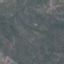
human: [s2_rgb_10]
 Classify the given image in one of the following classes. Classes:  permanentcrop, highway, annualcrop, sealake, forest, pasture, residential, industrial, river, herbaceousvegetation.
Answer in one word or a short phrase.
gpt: HerbaceousVegetation